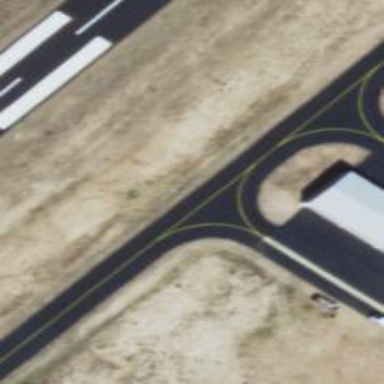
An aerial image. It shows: Image of taxiway at airport.